Field crop: tomato
Growth stage: 1
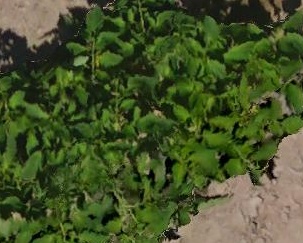
Species: tomato